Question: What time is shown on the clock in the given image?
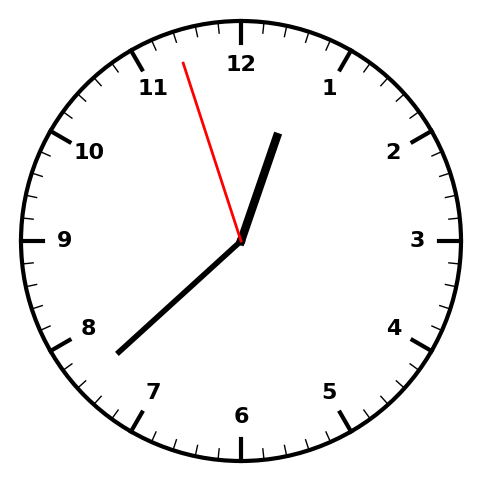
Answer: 12:37:57